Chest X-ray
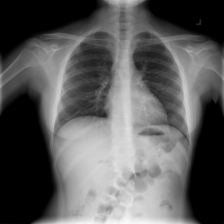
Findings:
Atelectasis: negative
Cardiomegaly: negative
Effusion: negative
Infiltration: negative
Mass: negative
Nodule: negative
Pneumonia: negative
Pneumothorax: negative
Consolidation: negative
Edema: negative
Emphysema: negative
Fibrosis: negative
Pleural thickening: negative
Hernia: negative